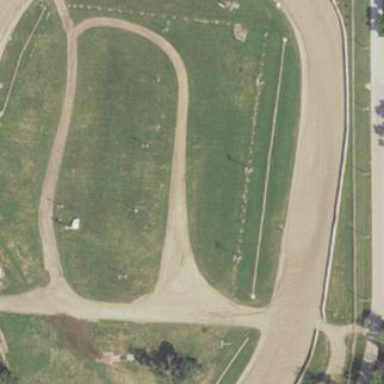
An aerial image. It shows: Raceway for motor sports.